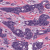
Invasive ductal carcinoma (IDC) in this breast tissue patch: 1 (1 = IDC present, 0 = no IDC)